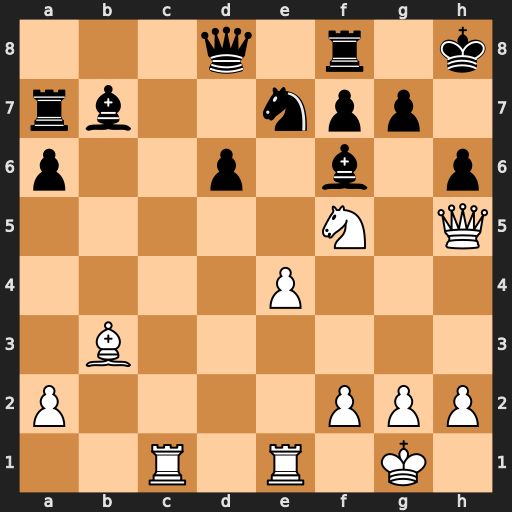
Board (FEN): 3q1r1k/rb2npp1/p2p1b1p/5N1Q/4P3/1B6/P4PPP/2R1R1K1
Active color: w
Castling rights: -
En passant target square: -
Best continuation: Nxh6 gxh6 Qxh6+